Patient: sex M, age 40
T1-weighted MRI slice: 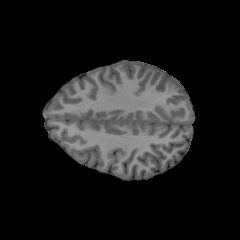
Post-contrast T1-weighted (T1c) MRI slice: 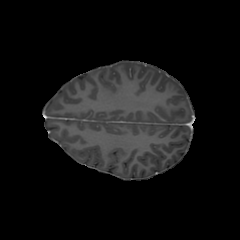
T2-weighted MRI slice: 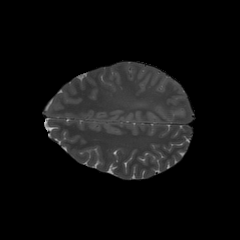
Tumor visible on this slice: no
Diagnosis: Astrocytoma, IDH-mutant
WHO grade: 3